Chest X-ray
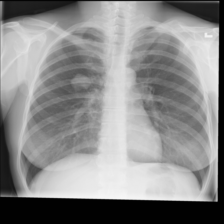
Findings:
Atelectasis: negative
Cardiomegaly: negative
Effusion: negative
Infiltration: negative
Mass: negative
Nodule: negative
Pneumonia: negative
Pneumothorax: negative
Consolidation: negative
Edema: negative
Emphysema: negative
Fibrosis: negative
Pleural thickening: negative
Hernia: negative